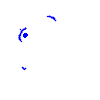
Particle: electron